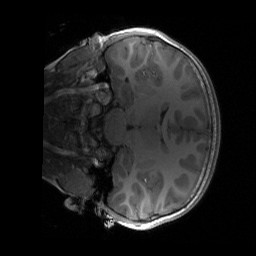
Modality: T1w
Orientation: coronal
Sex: male
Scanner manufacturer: siemens
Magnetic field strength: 3 T
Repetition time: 1.9 s
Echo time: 0.00243 s